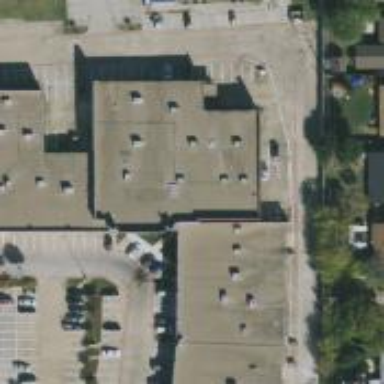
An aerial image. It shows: Flat roof retail building.